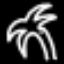
Label: palm tree